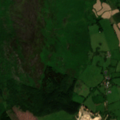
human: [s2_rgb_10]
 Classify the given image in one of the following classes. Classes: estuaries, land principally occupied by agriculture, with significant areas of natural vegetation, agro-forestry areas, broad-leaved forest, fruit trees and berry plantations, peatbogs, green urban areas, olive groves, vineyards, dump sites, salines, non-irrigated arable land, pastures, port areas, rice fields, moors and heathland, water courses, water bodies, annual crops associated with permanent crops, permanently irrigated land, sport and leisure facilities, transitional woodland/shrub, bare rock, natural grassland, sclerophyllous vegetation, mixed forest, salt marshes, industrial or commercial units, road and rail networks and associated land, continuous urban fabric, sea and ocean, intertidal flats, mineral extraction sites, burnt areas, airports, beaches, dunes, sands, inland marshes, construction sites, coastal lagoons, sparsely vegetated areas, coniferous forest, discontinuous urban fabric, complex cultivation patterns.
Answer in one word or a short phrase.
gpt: mineral extraction sites, pastures, coniferous forest, moors and heathland, transitional woodland/shrub, peatbogs